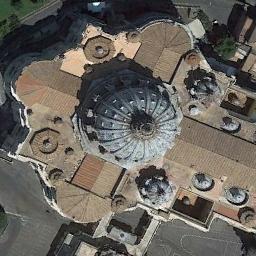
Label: church